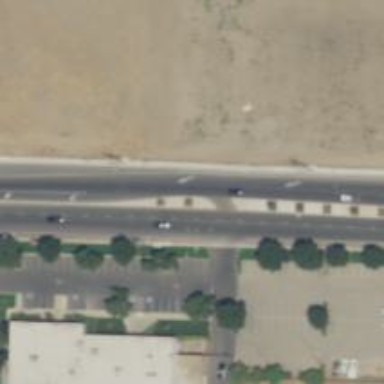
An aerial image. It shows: Primary link highway with asphalt surface.